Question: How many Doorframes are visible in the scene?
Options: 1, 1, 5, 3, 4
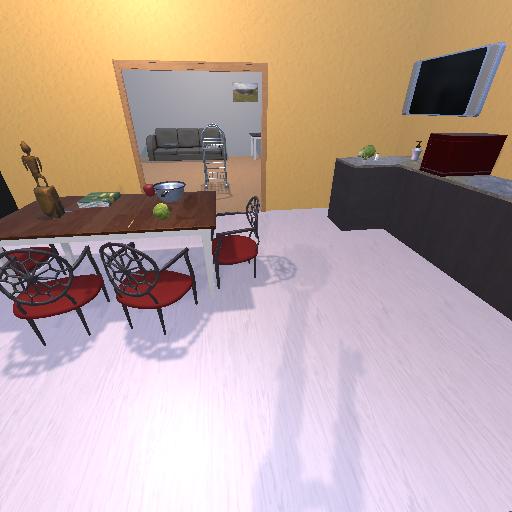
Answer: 1